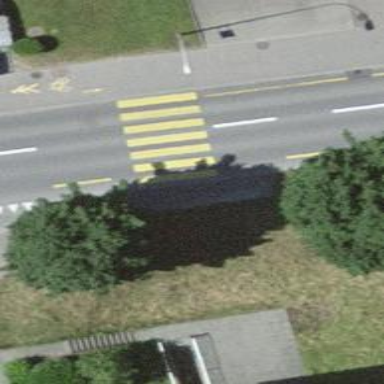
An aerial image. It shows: Footway with zebra crossing.